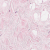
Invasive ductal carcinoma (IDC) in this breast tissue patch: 0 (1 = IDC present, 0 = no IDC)